Question: The attached is the data frame I am dealing with.

The first column in the data frame is the Date. I have to subset data frame based on condition on multiple months and years. For example, I want all July and September months data for the years 2005 and 2006.
I tried following code:
'''
output <- subset(df, format.Date(Date, "%m")==c("07", "09") & format.Date(Date, "%Y")==c("2005","2006"))
'''
The above code results the unexpected output.
I found posts regarding this problem but those were only for single month and year.
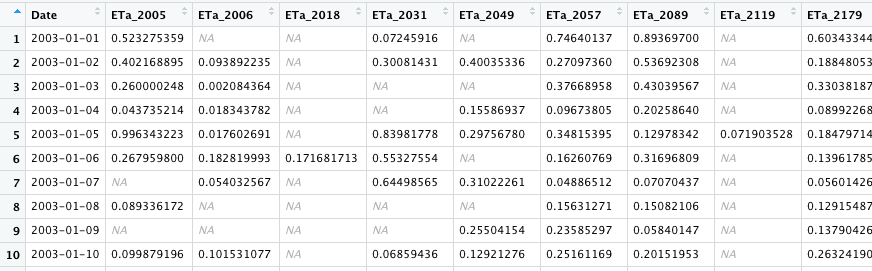
Answer: If you don't mind installing 'tidyverse' package, you can use this simple filtering:
'''
library(tidyverse)
library(lubridate) # should come with tidyverse, no need to install it separately
# filter July and September data in 2005 and 2006
output <- df %>%
filter(year(Date) %in% c(2005, 2006) & month(Date) %in% c(7, 9))
'''
If you want to use base R, this should work as well:
'''
output <- subset(df, format(Date, "%m") %in% c("07", "09") & format(Date, "%Y") %in% c("2005", "2006"))
'''
in case that class of 'df$Date' column is '"Date"'.